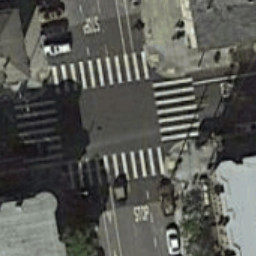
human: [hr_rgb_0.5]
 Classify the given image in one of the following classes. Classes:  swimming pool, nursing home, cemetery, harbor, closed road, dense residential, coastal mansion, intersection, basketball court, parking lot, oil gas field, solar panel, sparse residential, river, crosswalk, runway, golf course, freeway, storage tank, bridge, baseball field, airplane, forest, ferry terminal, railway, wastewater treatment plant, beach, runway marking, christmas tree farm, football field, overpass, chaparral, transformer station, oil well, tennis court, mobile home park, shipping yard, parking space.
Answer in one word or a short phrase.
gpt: crosswalk